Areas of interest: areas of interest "Beijing Golden Riverside Golf Club"
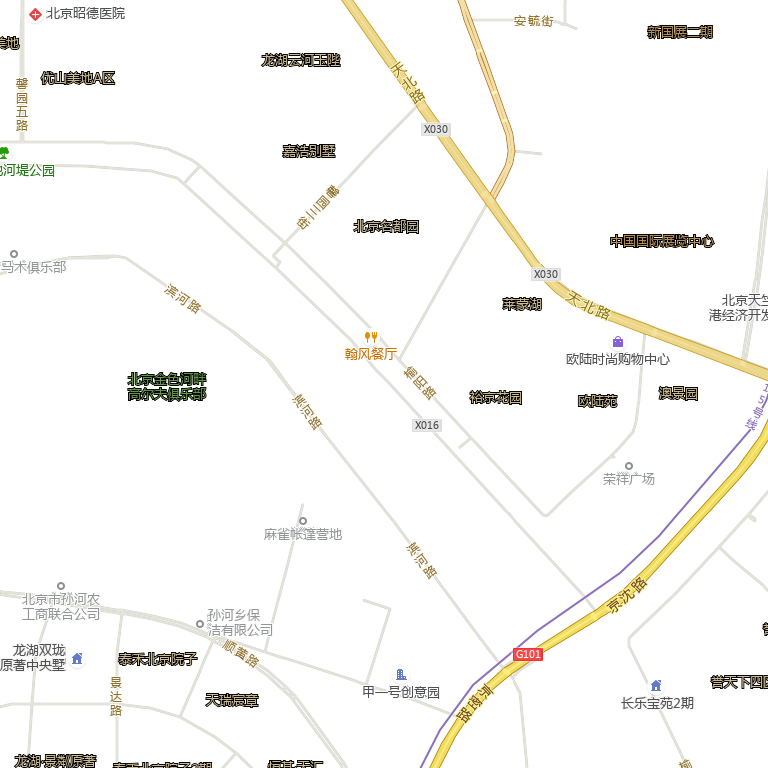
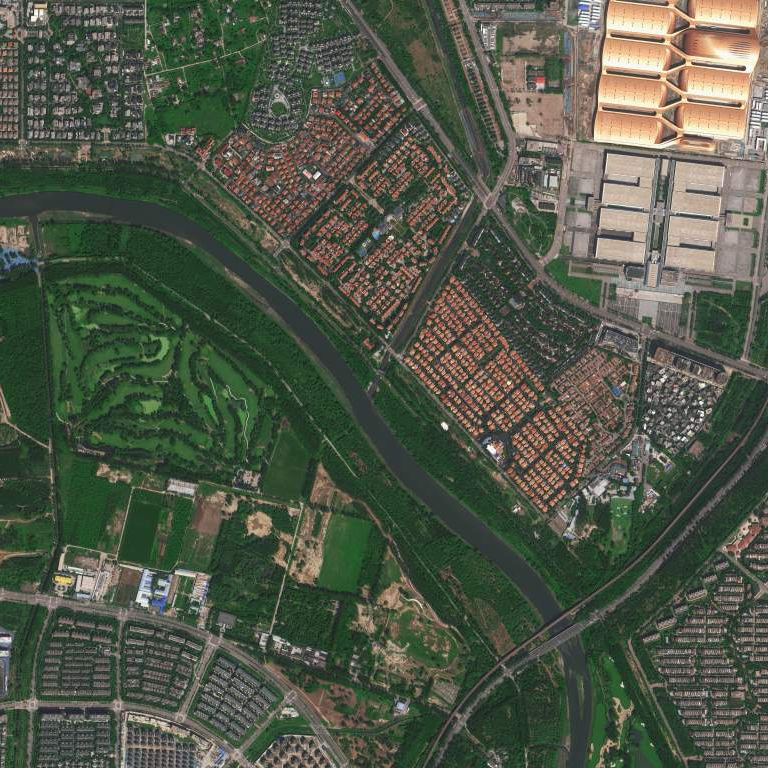